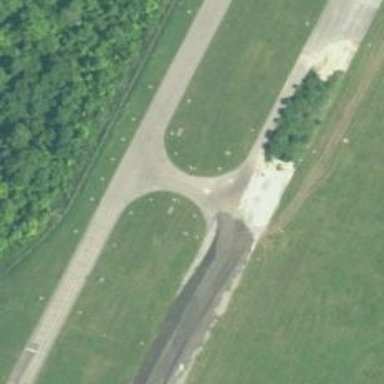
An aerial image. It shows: Abandoned runway at the airport labeled as taxiway.